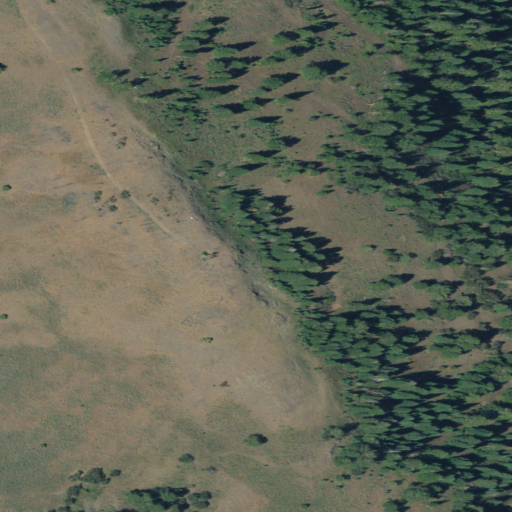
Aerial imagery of mountain in Oregon named Antelope Mountain containing evergreen forest, shrub, and grassland